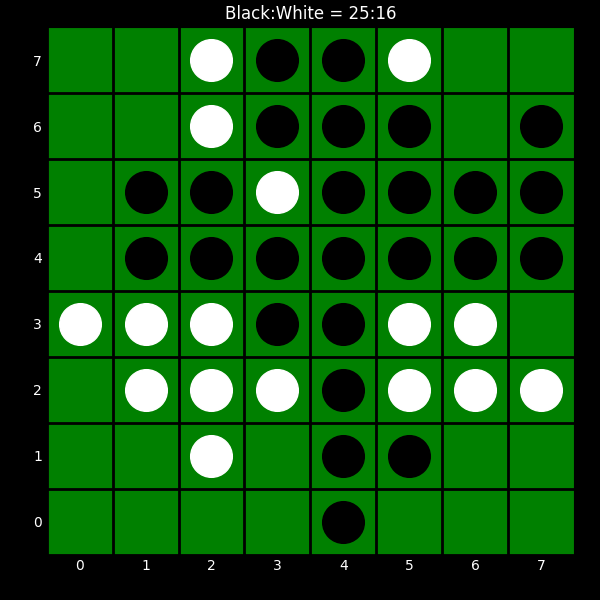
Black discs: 25
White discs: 16